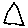
Label: triangle